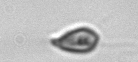
Label: Cryptophyta